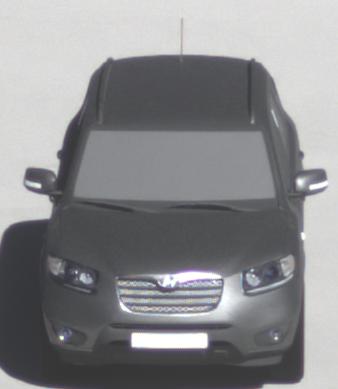
Make: Hyundai
Model: Santa Fe 2.4
Detailed model: Santa Fe (CM)
Model produced from: 2010/01
Model produced until: 2012/09
Doors: 5
Color: gray
Road condition: dry road
Daytime: midday
Contrast: high contrast